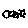
Label: cloud